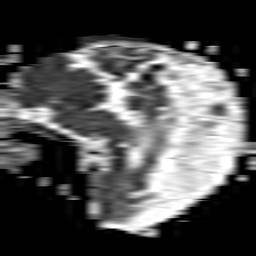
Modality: ADC
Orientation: sagittal
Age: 67
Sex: male
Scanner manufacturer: philips
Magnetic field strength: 1.5 T
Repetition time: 3.394 s
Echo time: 0.06899 s